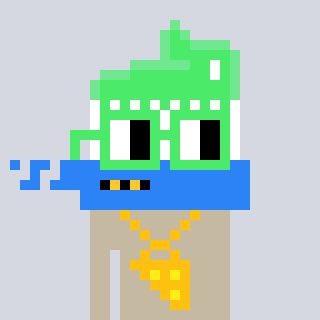
a pixel art character with square light green glasses, a toothbrush-shaped head and a bege-colored body on a cool background